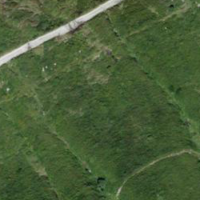
EUNIS habitat code: 31
Species observed at this site:
Rhododendron ferrugineum